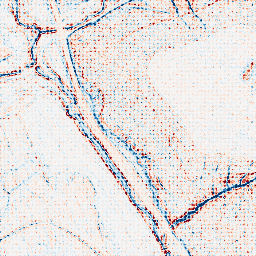
Category: edge_preserving
Decomposition family: bilateral
Decomposition parameters: d: 5
sigma_color: 150
sigma_space: 75
Upsampling method: sinc_blackman
Upsampling parameters: scale: 8
kernel_size: 8
Upsampling scale: 8